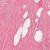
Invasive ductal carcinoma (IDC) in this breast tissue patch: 0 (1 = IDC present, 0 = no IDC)